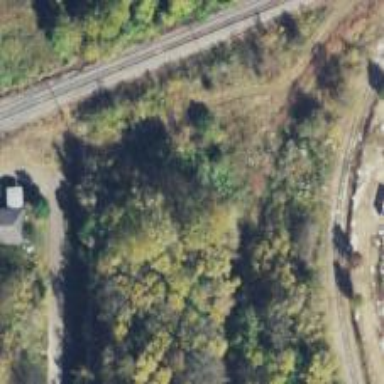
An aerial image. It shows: Abandoned railway.